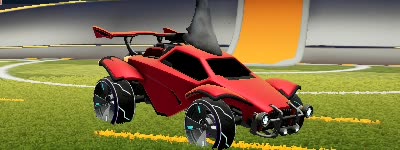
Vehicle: octane